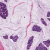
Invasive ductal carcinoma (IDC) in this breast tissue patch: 1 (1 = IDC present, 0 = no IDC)